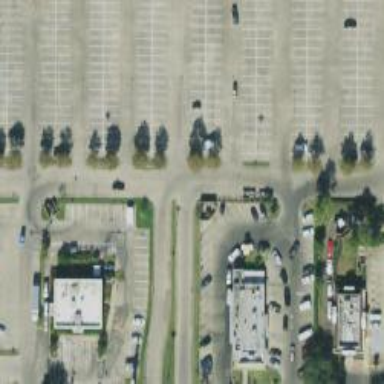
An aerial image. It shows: Parking space.